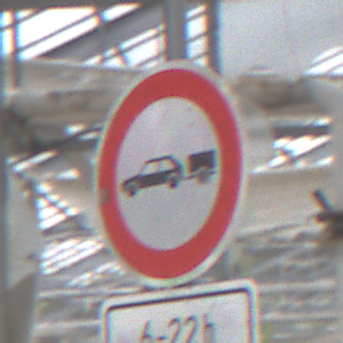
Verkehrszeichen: VerbotPersonenkraftwagenMitAnhaenger
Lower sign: ZeitangabenMitBeschraenkungAufWochentage4
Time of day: Midday
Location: Roofed (Special)
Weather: Overcast
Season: NotSpecified
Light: Natural